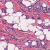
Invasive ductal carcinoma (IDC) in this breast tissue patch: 1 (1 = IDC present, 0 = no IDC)